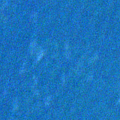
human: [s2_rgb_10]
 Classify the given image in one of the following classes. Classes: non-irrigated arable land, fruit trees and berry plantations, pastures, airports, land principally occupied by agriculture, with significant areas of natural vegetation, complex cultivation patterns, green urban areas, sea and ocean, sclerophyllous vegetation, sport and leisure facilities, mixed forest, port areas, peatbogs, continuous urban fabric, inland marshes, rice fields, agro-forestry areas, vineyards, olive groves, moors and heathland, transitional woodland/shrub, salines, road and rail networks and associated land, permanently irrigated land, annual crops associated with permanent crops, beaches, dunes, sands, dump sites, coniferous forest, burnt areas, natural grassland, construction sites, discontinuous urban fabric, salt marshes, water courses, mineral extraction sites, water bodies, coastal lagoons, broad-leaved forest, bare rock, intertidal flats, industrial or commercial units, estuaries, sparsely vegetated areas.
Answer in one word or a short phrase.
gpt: sea and ocean